【题型】填空题　【知识点】平面几何　【难度】easy
如图，已知在$\triangle ABC$中，$\angle C = 90^\circ$，$AB = 5$，$AC = 2BC$，正方形$DEFG$的顶点$G$、$F$分别在边$AC$、$BC$上，点$D$、$E$在斜边$AB$上，那么正方形$DEFG$的边长为\underline{\ \ \ \ \ }。

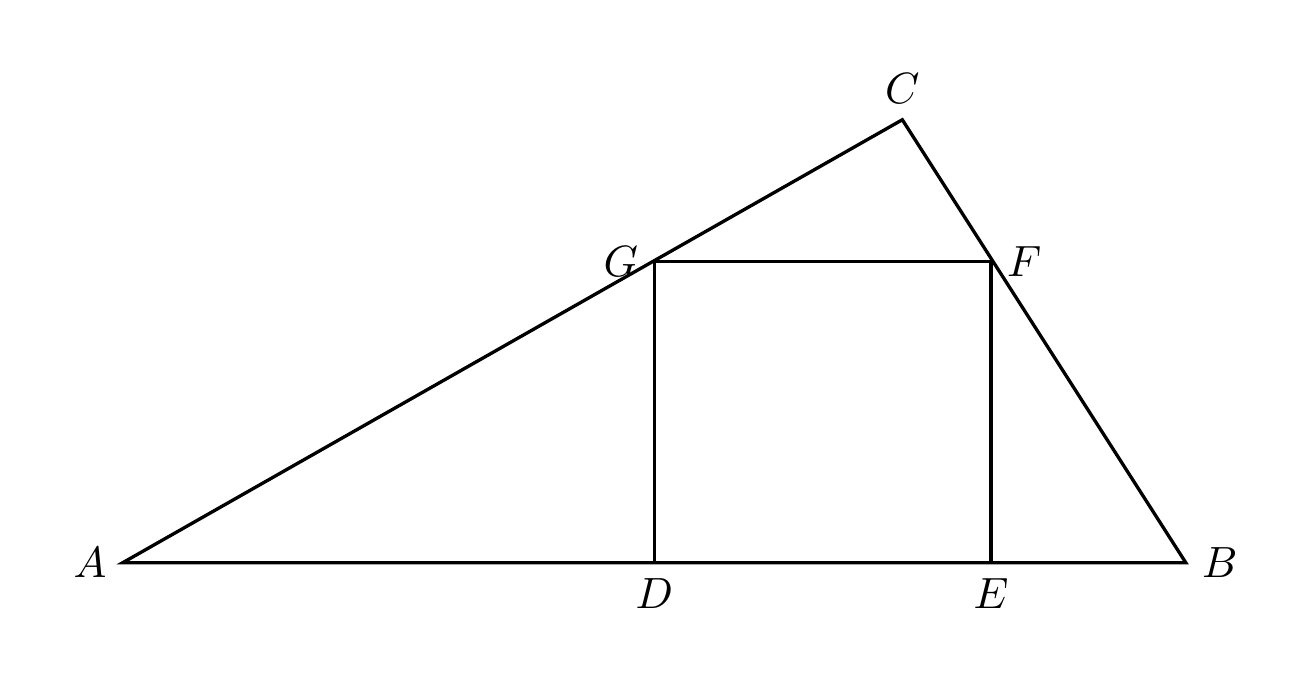
【解答】
【答案】$\frac{10}{7}$

【解析】因为$DEFG$为正方形，所以可设正方形边长$x$，

$\because$ 在$\triangle ABC$中，$\angle C = 90^\circ$，$AB = 5$，$AC = 2BC$，

$\therefore \tan\angle BAC = \frac{BC}{AC} = \frac{1}{2}$，

$\therefore \tan\angle BAC = \frac{DG}{AD} = \frac{x}{AD} = \frac{1}{2}$，解得$AD = 2x$，

$\because \tan\angle ABC = \frac{AC}{BC} = 2 = \frac{EF}{BE}$，解得$BE = \frac{1}{2}x$，

$\therefore AB = AD + DE + EB = 2x + x + \frac{1}{2}x = 5$，解得$x = \frac{10}{7}$，

$\therefore$ 正方形$DEFG$的边长为$\frac{10}{7}$。

故答案为：$\frac{10}{7}$。